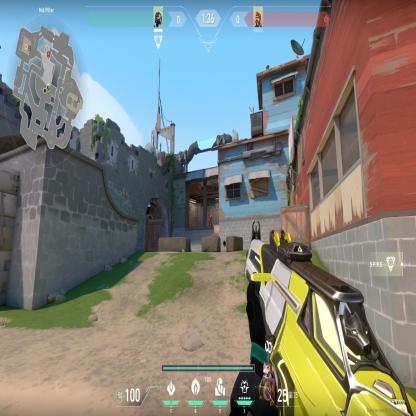
Label: enemy